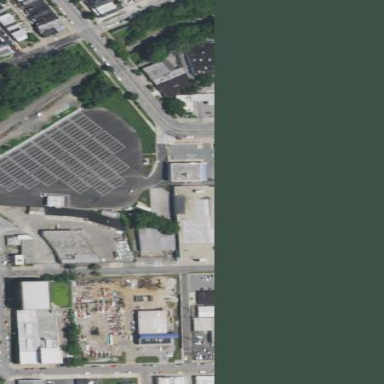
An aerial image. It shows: Paved parking area.